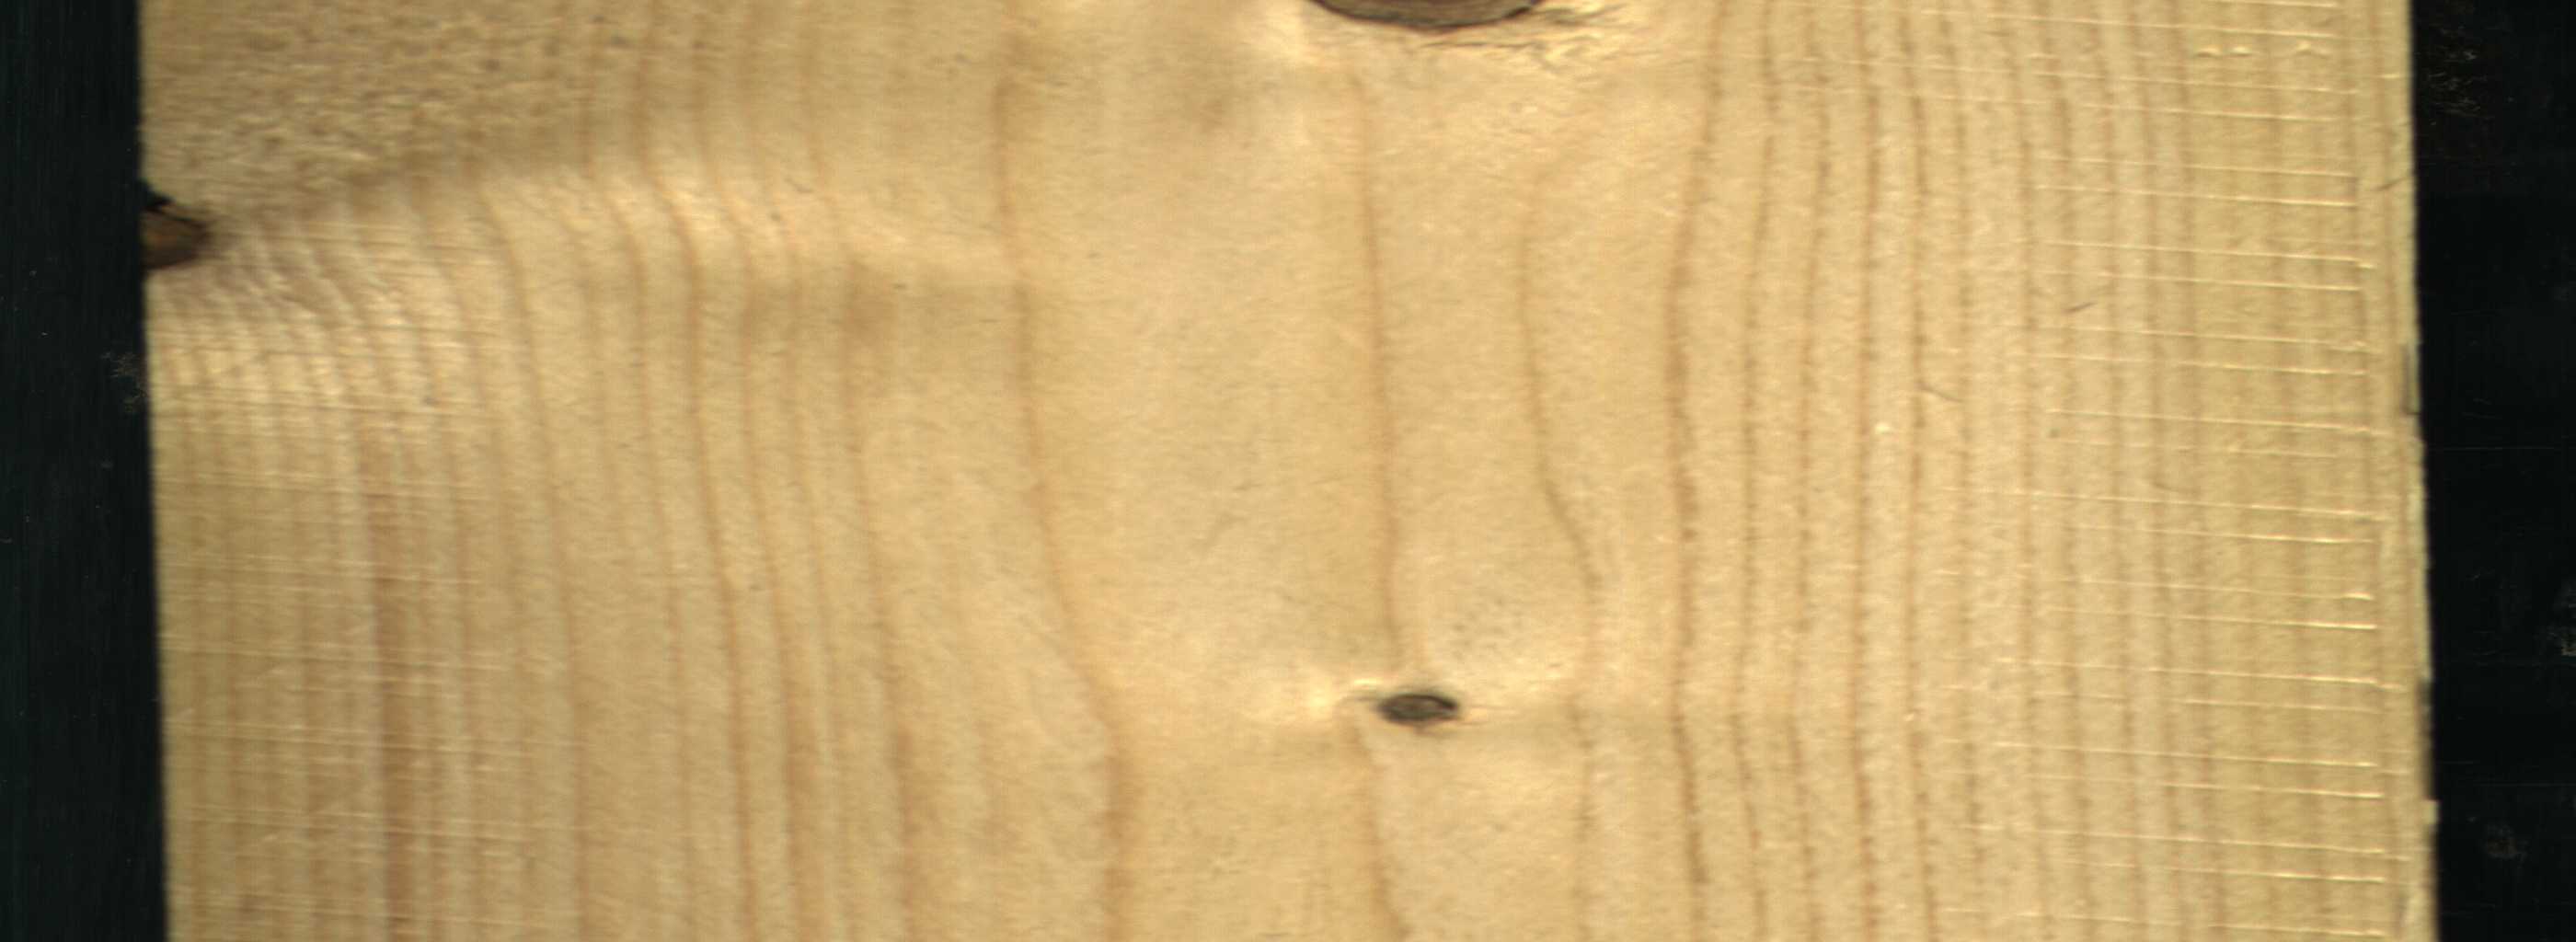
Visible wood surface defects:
Dead_Knot
Live_Knot
Live_Knot